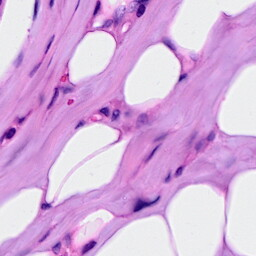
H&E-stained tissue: Breast